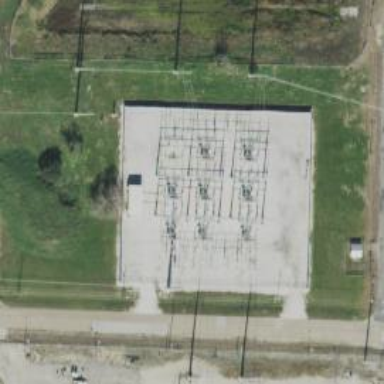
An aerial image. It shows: Switch used for power control.